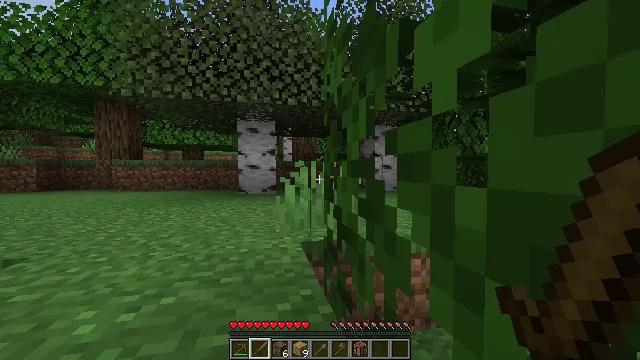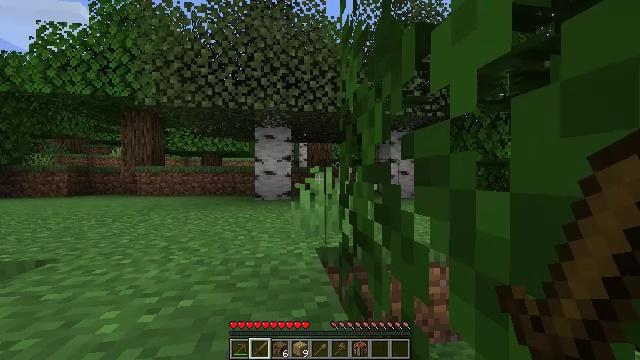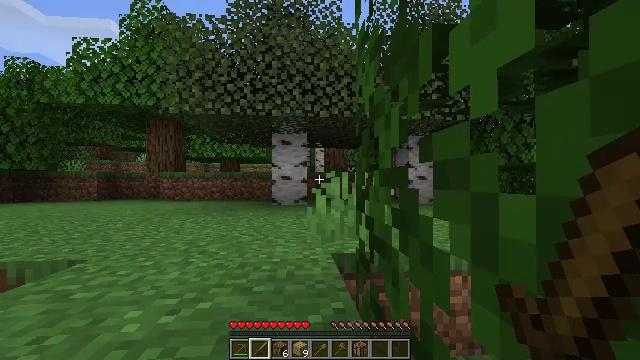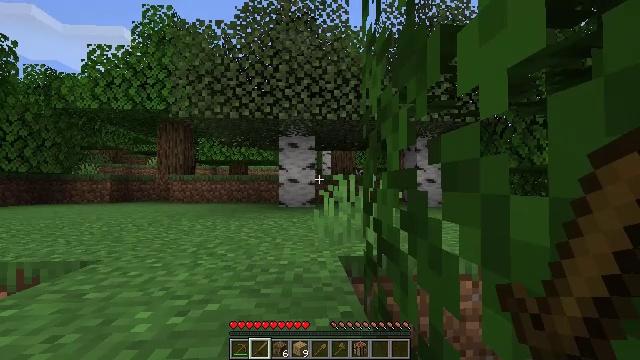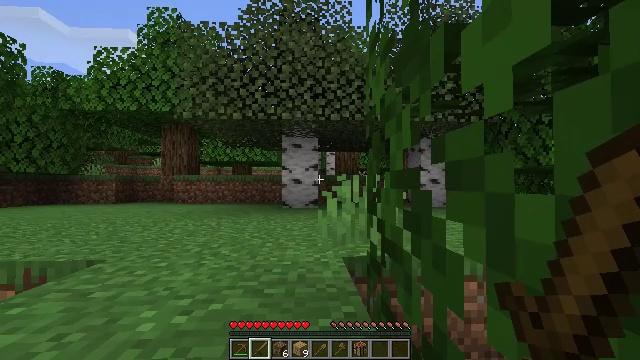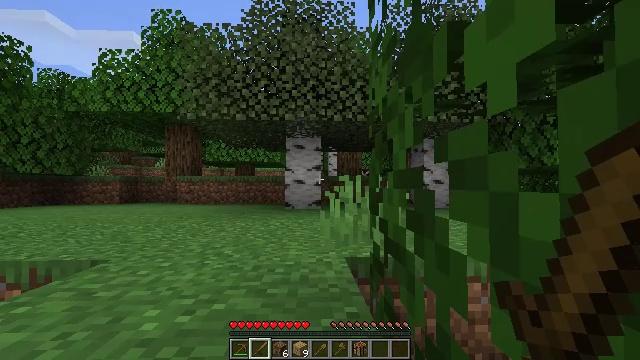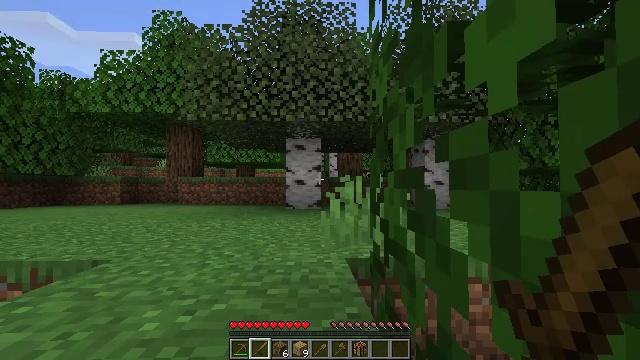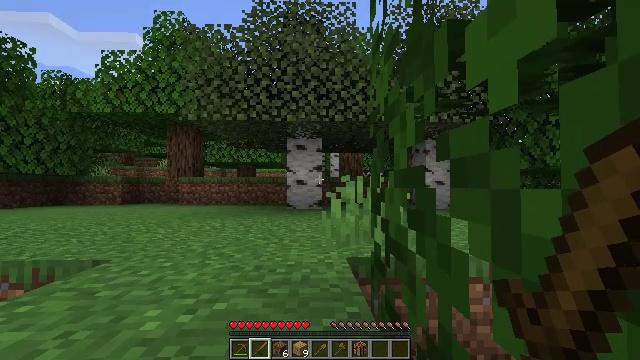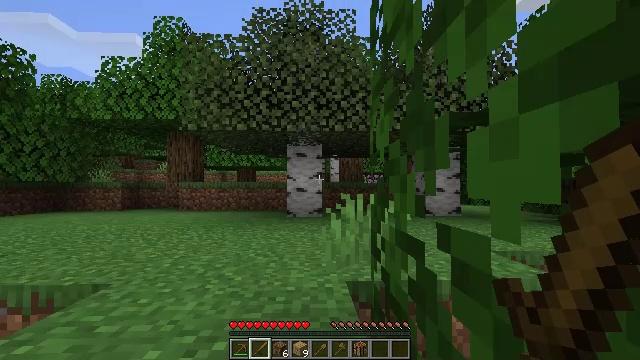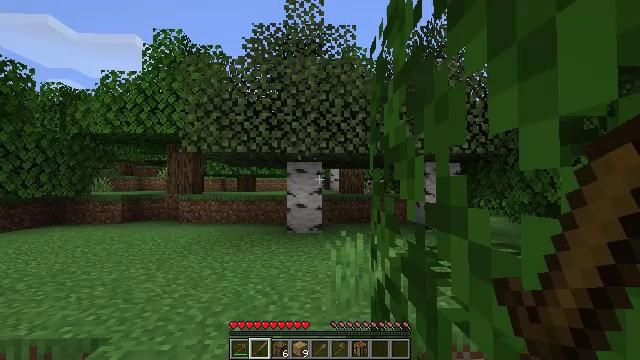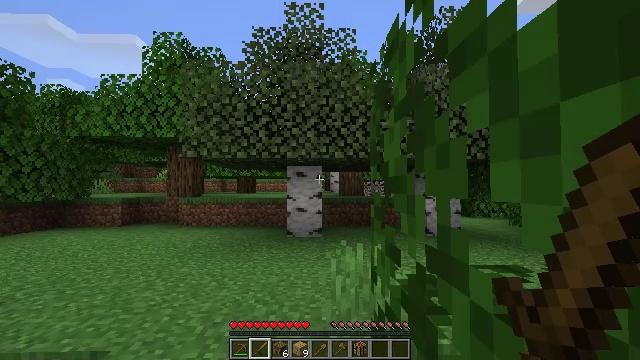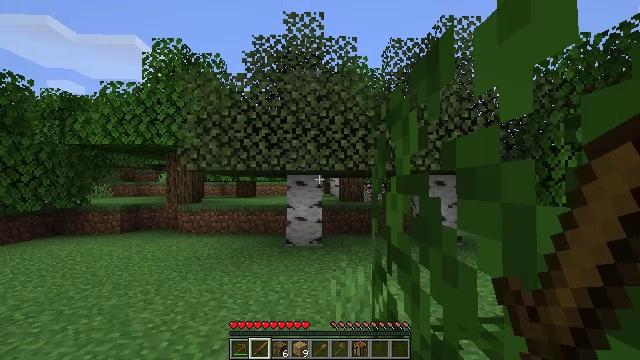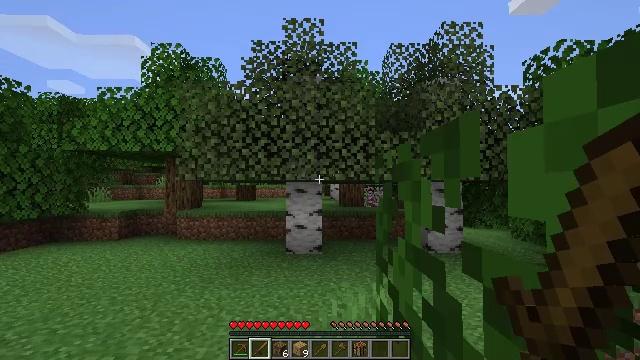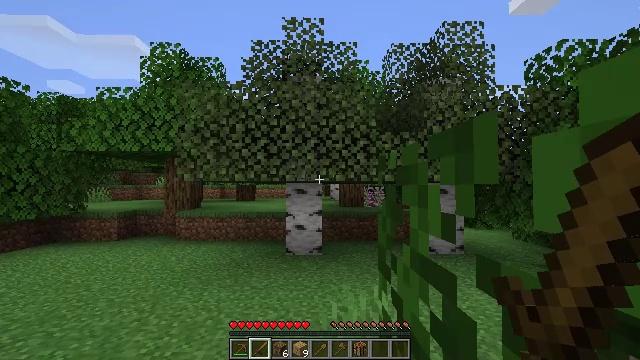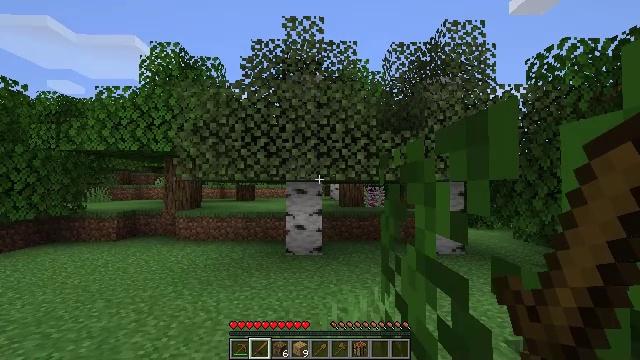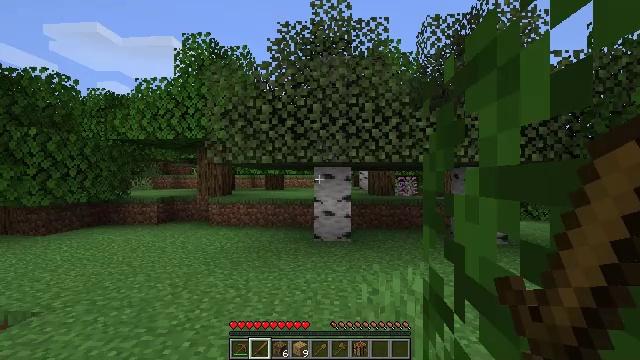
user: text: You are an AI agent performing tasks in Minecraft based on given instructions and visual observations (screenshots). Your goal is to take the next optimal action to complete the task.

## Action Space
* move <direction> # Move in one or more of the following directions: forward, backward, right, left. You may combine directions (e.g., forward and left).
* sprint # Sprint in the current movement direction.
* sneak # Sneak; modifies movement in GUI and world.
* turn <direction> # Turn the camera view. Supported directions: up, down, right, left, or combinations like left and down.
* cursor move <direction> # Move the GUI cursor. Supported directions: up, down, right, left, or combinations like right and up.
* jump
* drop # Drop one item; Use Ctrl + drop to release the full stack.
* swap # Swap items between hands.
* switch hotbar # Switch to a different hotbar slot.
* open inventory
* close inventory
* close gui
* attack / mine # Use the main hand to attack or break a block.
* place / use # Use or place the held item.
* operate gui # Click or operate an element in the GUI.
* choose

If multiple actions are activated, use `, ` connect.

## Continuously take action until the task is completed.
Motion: motion action
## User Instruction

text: Collect dirt by holding left button.
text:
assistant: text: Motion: move forward, sprint, turn left and up
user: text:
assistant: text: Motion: move forward, sprint, turn left and up
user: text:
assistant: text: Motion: move forward, sprint, turn left
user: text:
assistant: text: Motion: move forward, sprint
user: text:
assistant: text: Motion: move forward, sprint
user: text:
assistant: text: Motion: move forward, sprint
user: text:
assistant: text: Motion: move forward, sprint
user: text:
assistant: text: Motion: move forward, sprint, jump
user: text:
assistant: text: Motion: move forward, sprint, jump
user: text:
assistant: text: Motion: move forward, sprint, jump
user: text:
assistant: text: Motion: move forward, sprint, jump
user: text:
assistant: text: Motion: move forward, sprint, jump
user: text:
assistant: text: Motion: move forward, sprint
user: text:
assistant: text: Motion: move forward, sprint
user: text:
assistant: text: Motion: move forward, sprint, turn left and down
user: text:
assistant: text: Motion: move forward, sprint, turn left and down
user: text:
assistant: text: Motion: move forward, sprint, turn left and down
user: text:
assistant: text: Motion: move forward, sprint, turn right and down
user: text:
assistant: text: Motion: move forward, sprint, turn right and down
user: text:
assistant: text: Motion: move forward, sprint, turn right
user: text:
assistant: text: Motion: move forward, sprint, turn right
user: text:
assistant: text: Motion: move forward, sprint, turn right
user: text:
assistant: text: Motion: move forward, sprint, turn right
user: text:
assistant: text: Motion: move forward, sprint, turn right
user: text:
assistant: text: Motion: move forward, sprint, turn right
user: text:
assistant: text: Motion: move forward, sprint, turn right
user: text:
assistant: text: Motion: move forward, sprint, turn right
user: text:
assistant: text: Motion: move forward, sprint, turn right
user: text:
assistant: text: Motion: move forward, sprint, turn right
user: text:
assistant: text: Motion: move forward, sprint, turn right